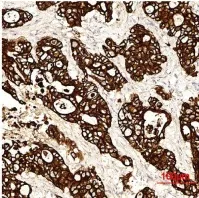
Imaging Features of DPC in case 1. (E-H) IHC showing tumors positive for CK7, CK19, and MUC1, and negative for MUC2.
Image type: pathology (immunostaining)